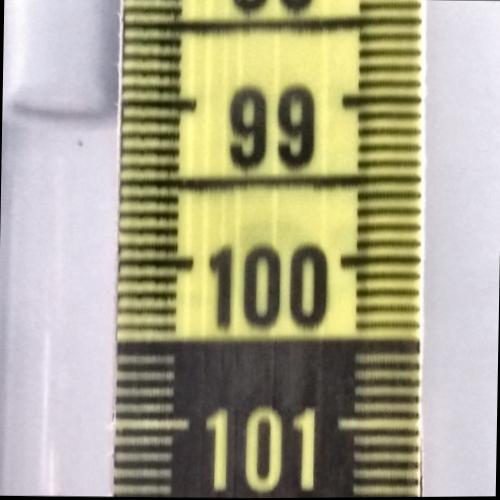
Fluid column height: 99.1 cm